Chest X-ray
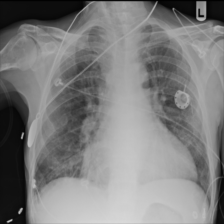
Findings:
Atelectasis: negative
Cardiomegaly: positive
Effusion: positive
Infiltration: positive
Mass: negative
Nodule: negative
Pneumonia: negative
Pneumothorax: negative
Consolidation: negative
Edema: negative
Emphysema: negative
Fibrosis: negative
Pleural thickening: negative
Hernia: negative